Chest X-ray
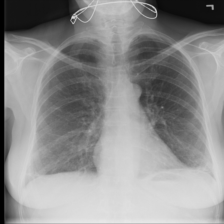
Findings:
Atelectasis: negative
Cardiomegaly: negative
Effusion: negative
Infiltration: negative
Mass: negative
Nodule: negative
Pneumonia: negative
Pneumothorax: negative
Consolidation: negative
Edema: negative
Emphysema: negative
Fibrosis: positive
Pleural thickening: negative
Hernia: negative